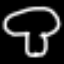
Label: mushroom